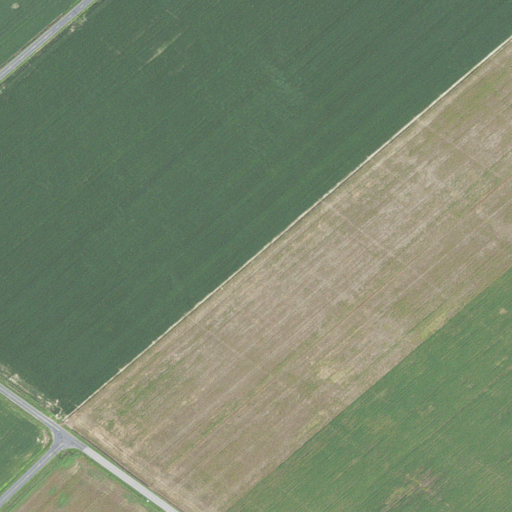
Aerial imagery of cape in North Carolina named Old Neck containing cultivated crops, low intensity development, open development, and medium intensity development